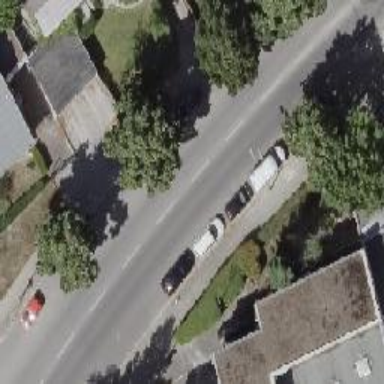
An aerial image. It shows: Tertiary road with asphalt surface and sidewalks on both sides.